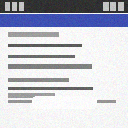
Screen state: on